Question: so I'm learning tailwind CSS but when I arrived at variants I got stuck
so when I use first: and last: only first works and it gets applied to all my list elements, it is supposed to work only to the first one, its the same for even and odd, please help me out

'''
<ol class=" first:bg-green-500 last:bg-black">
<li>Lorem ipsum dolor sit amet.</li>
<li>Lorem ipsum dolor sit amet.</li>
<li>Lorem ipsum dolor sit amet.</li>
<li>Lorem ipsum dolor sit amet.</li>
<li>Lorem ipsum dolor sit amet.</li>
<li>Lorem ipsum dolor sit amet.</li>
</ol>
'''
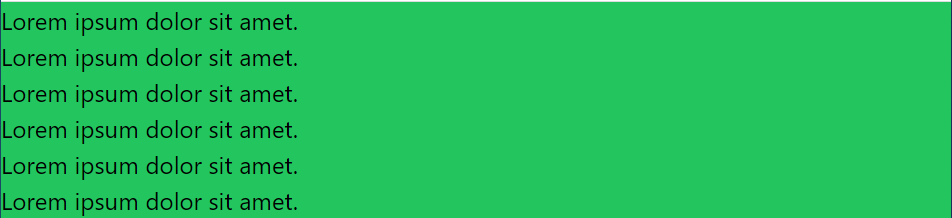
Answer: This classes should be <URL> on child elements, not parent
'''
<ul class="">
<li class="first:bg-green-500 last:bg-black">Lorem ipsum dolor sit amet.</li>
<li class="first:bg-green-500 last:bg-black">Lorem ipsum dolor sit amet.</li>
<li class="first:bg-green-500 last:bg-black">Lorem ipsum dolor sit amet.</li>
<li class="first:bg-green-500 last:bg-black">Lorem ipsum dolor sit amet.</li>
<li class="first:bg-green-500 last:bg-black">Lorem ipsum dolor sit amet.</li>
<li class="first:bg-green-500 last:bg-black">Lorem ipsum dolor sit amet.</li>
</ul>
'''
<URL>
In case you HAVE control over every element it is better to change style on exact element
'''
<ul class="">
<li class="bg-green-500">Lorem ipsum dolor sit amet.</li>
<li class="">Lorem ipsum dolor sit amet.</li>
<li class="">Lorem ipsum dolor sit amet.</li>
<li class="">Lorem ipsum dolor sit amet.</li>
<li class="">Lorem ipsum dolor sit amet.</li>
<li class="bg-black">Lorem ipsum dolor sit amet.</li>
</ul>
'''
This utility class is very useful when working with loops. For example
'''
<ul class="">
<!-- Some Loop -->
@foreach($els as $el)
<li class="first:bg-green-500 last:bg-black">First will be green, last will be black.</li>
@endforeach
</ul>
'''